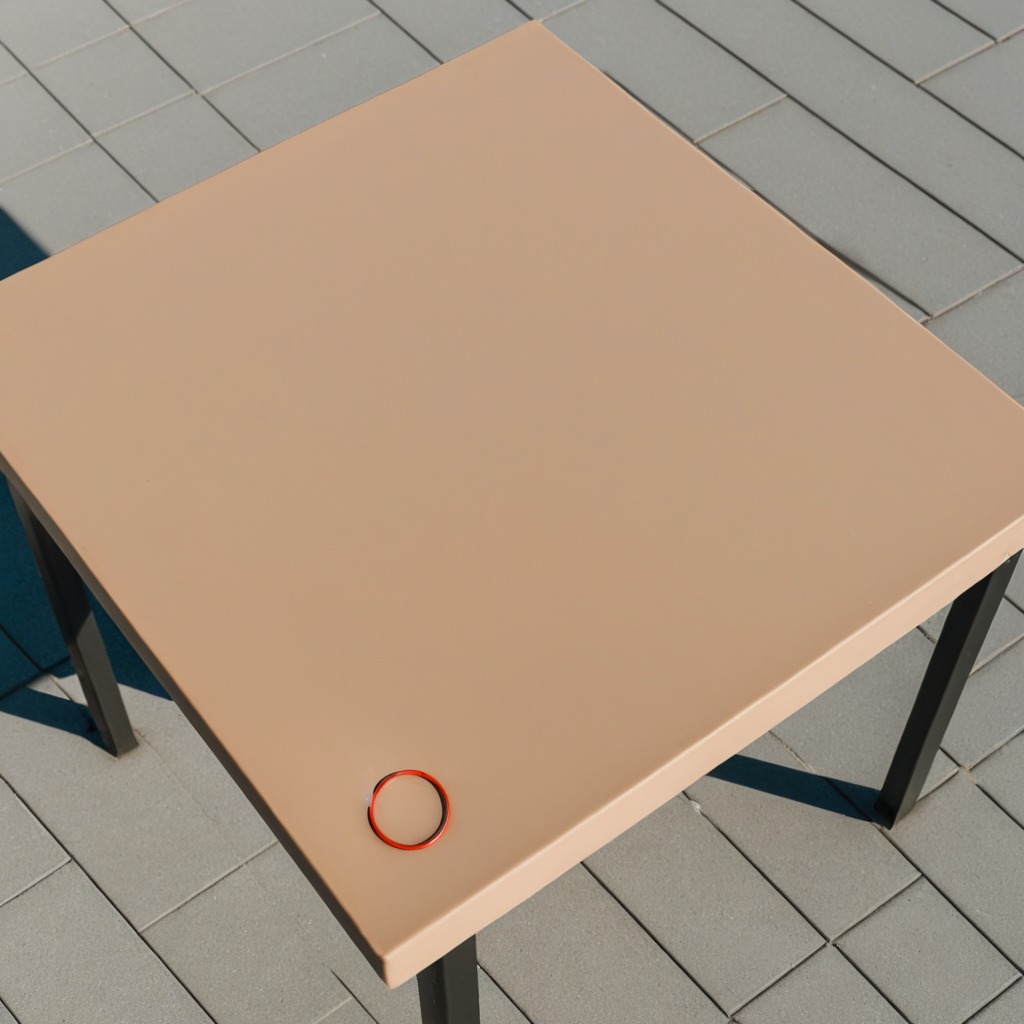
A rubber O-ring is lying on the table.